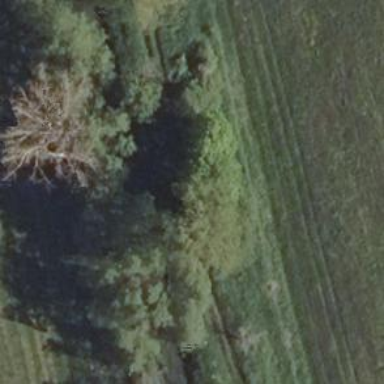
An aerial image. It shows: Row of trees in natural setting.